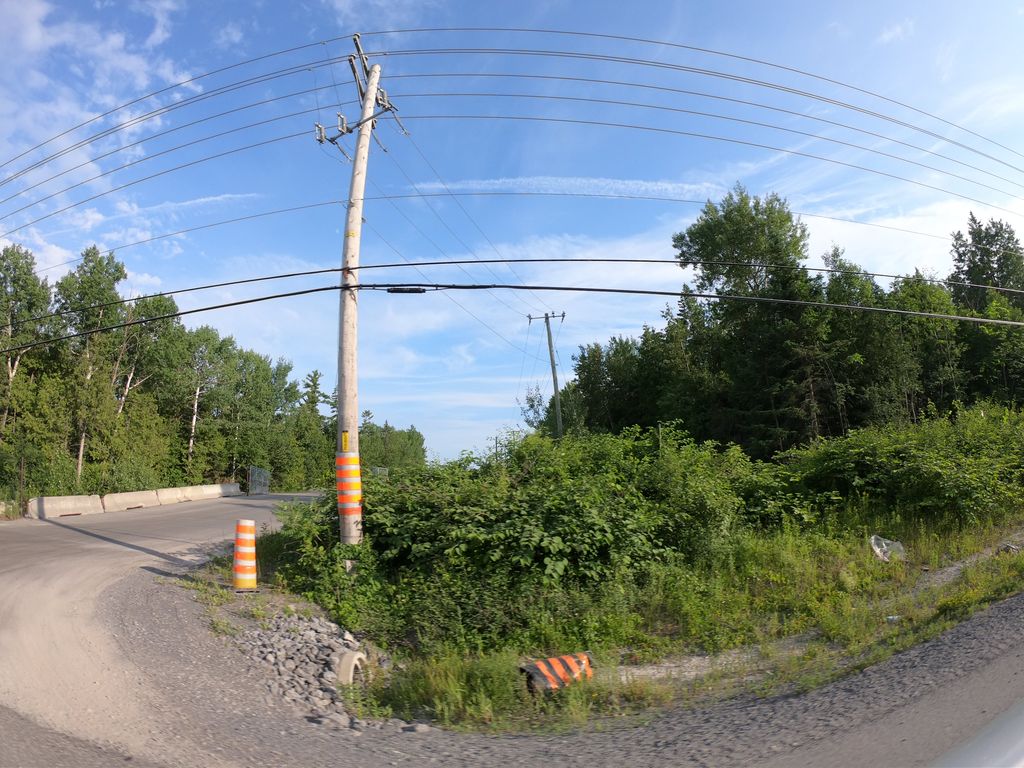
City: ottawa-gatineau